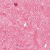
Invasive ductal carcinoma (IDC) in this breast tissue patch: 0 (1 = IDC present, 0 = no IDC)